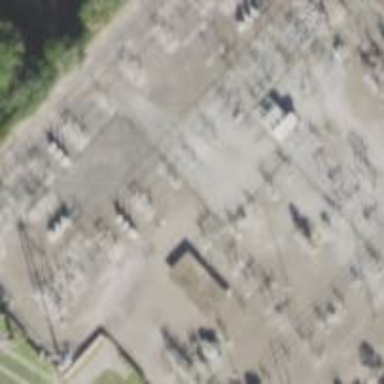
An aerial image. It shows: Power substation with transmission level designation. It is enclosed by fence.